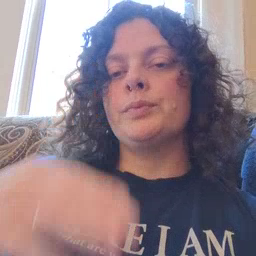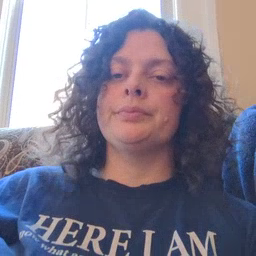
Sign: blue